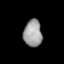
Tissue: lung
Cell type: T cells
Senescence score: 0.2079
Nuclear area (px): 482
Mean DAPI intensity: 157.334